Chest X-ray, AP view. Patient: 30 years old, sex F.
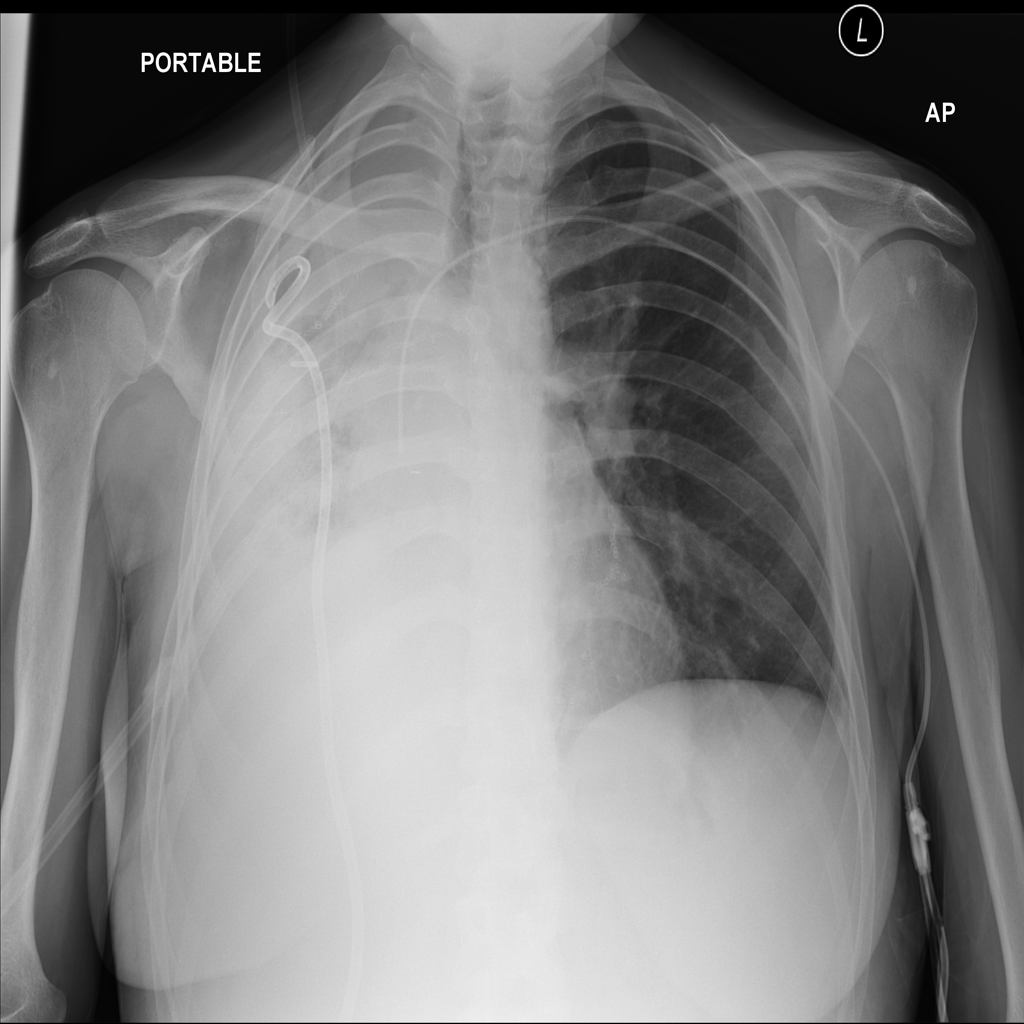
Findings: No Finding